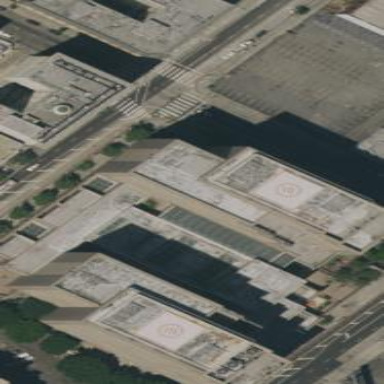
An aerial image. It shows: Government building.